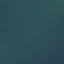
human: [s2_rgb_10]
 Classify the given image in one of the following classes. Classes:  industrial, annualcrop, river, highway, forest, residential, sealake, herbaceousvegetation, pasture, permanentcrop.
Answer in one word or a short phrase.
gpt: SeaLake